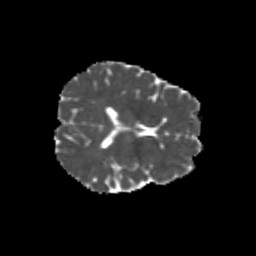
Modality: MD
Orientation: axial
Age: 23
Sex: female
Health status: healthy
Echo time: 0.074 s